Interaction volume radius: 10 \u00c5
Interaction volume height: 15 \u00c5
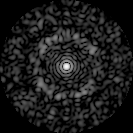
Disorder parameter: 0.8173